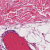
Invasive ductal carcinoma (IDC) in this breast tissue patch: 0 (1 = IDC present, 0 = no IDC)